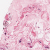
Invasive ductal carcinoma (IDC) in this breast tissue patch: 0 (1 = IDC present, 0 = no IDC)